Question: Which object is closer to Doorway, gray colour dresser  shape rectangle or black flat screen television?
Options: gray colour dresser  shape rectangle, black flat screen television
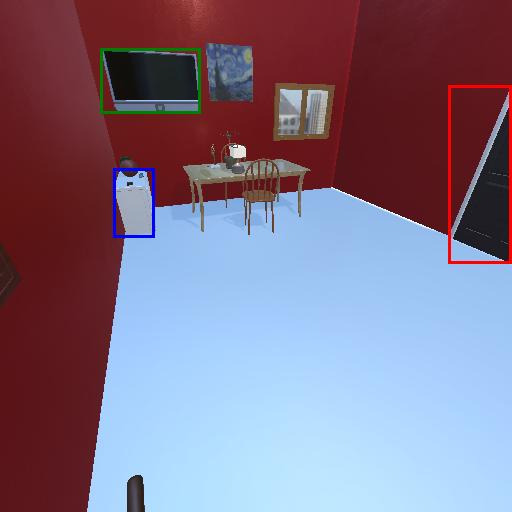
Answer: gray colour dresser  shape rectangle